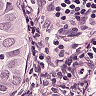
Metastatic tissue present: yes